Question: Count the number of objects in the diagram.
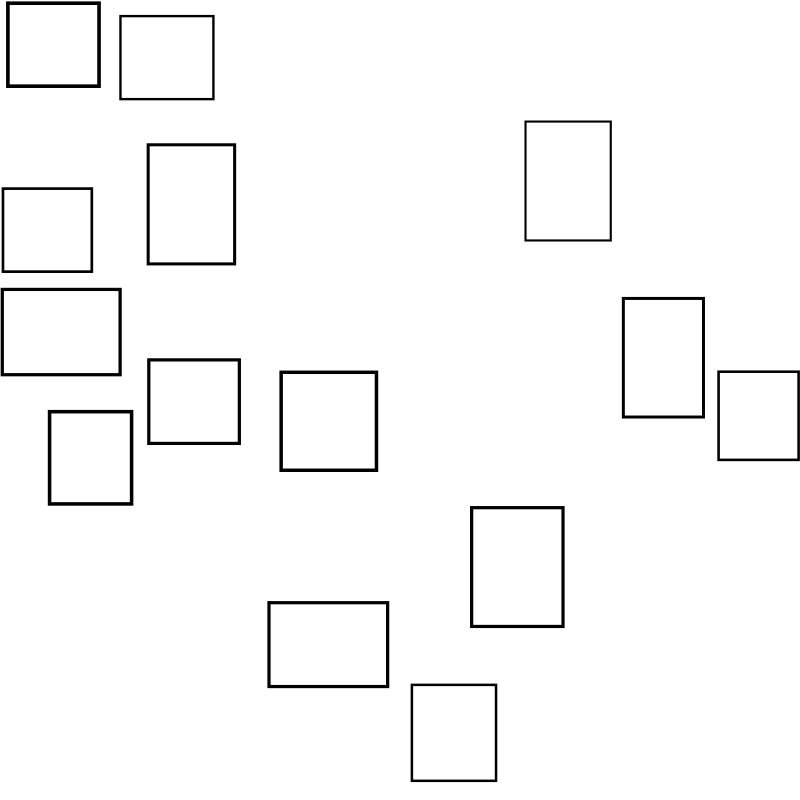
Answer: 14